Question: For the login part is good, everything works well on that part. But for registering a new account part, it keeps showing the invalid message although I full all the requirements which are username cant be repeated and the length of username should be more than 5 letters.
Here is my code
Here is the problem that I facing now:

Although it's a bit long, I hope u guys can take time for looking at it. This is my assignment.
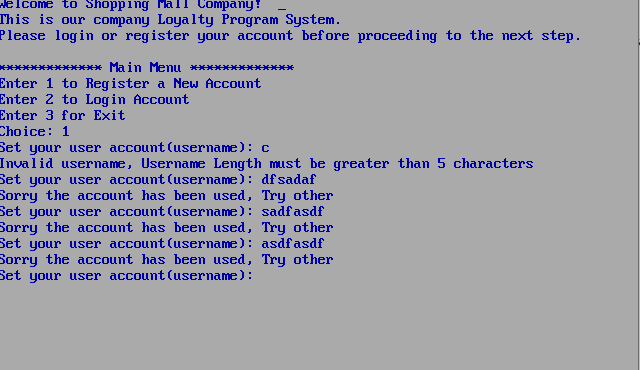
Answer: ## An unfortunate fall-through problem
> '''
call isValidUserName
cmp aX, 1
JNE oor4
mov si, offset regUser
call checkLength
cmp cx, 5
JBE oor5
<=== All is well: Need to jump to 'askPsw' here
oor4:
jmp invalidacc
oor5:
jmp invalidUserLength
askPsw:
'''
The code is missing a crucial 'jmp'. For now the code falls through in eventhough the new username is long enough.
Next code solves the problem and avoids adding yet another jump to the program (mainly by inverting the condition):
'''
call isValidUserName ; -> AX=[0=NOK, 1=OK]
cmp ax, 1
JNE oor4
mov si, offset regUser
call checkLength ; -> CX
cmp cx, 5
JA askPsw
oor5:
jmp invalidUserLength
oor4:
jmp invalidacc
askPsw:
'''